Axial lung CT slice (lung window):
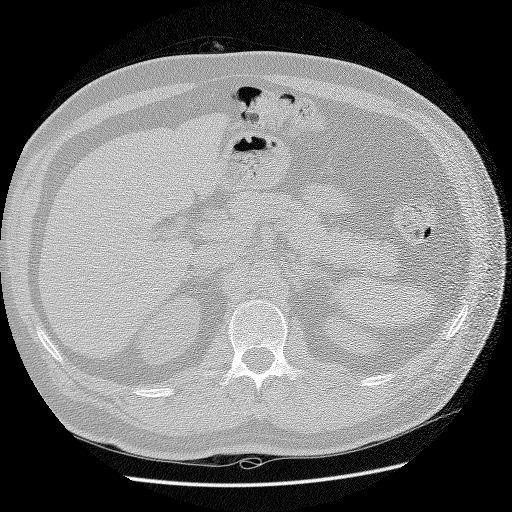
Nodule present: no